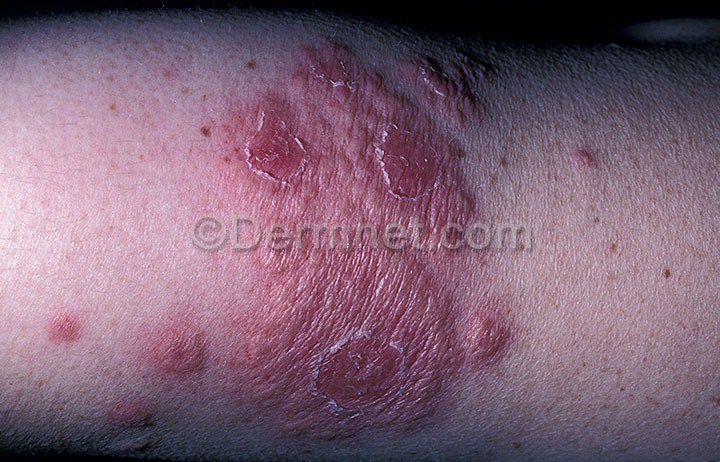
Disease: Vasculitis Photos